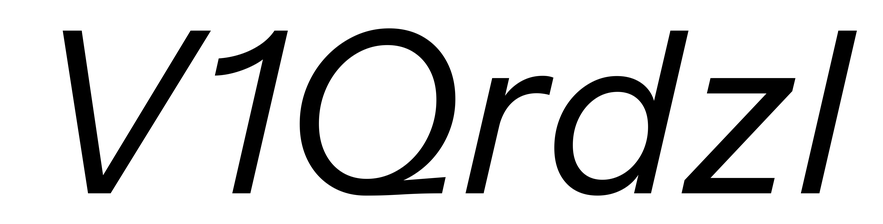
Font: InstrumentSans-Italic_Italic